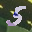
Label: 5